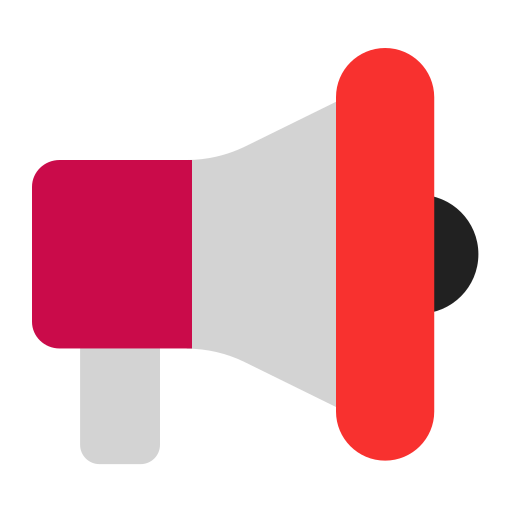
loudspeaker flat